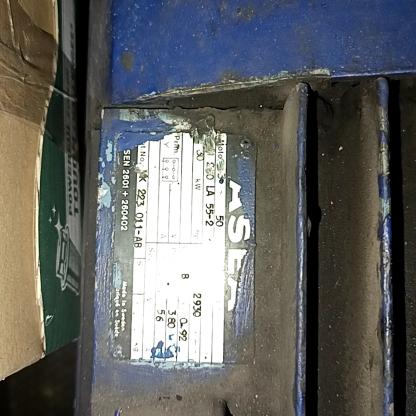
Klasa: tabliczka-znamionowa